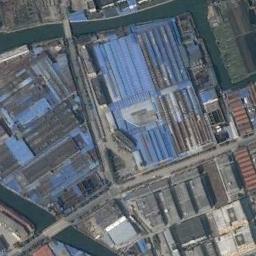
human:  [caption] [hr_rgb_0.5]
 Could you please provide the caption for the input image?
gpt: The industrial area has lots of neatly arranged blue workshops and some other colors of workshops and a river goes through the industrial area .

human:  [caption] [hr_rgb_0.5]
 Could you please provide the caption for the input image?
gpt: There are many houses of different shapes and sizes in the industrial zone .

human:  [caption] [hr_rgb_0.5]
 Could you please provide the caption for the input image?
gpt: Industrial areas have different building sizes .

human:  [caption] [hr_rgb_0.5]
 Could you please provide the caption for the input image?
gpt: Neatly planned factories and roads in an industrial area with green belts .

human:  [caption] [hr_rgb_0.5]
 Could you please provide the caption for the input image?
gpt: There are many blue building beside a river on the industrial area .